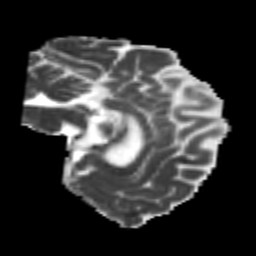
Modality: MD
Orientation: sagittal
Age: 24
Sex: male
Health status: healthy
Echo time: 0.074 s